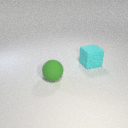
large cyan rubber cube to the right of large green rubber sphere